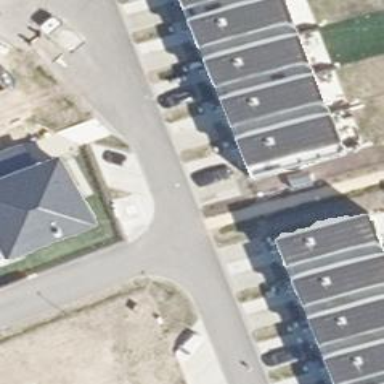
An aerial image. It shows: Smooth asphalt road in residential area.